Interaction volume radius: 5 \u00c5
Interaction volume height: 15 \u00c5
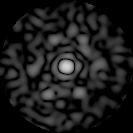
Disorder parameter: 0.8499